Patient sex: M
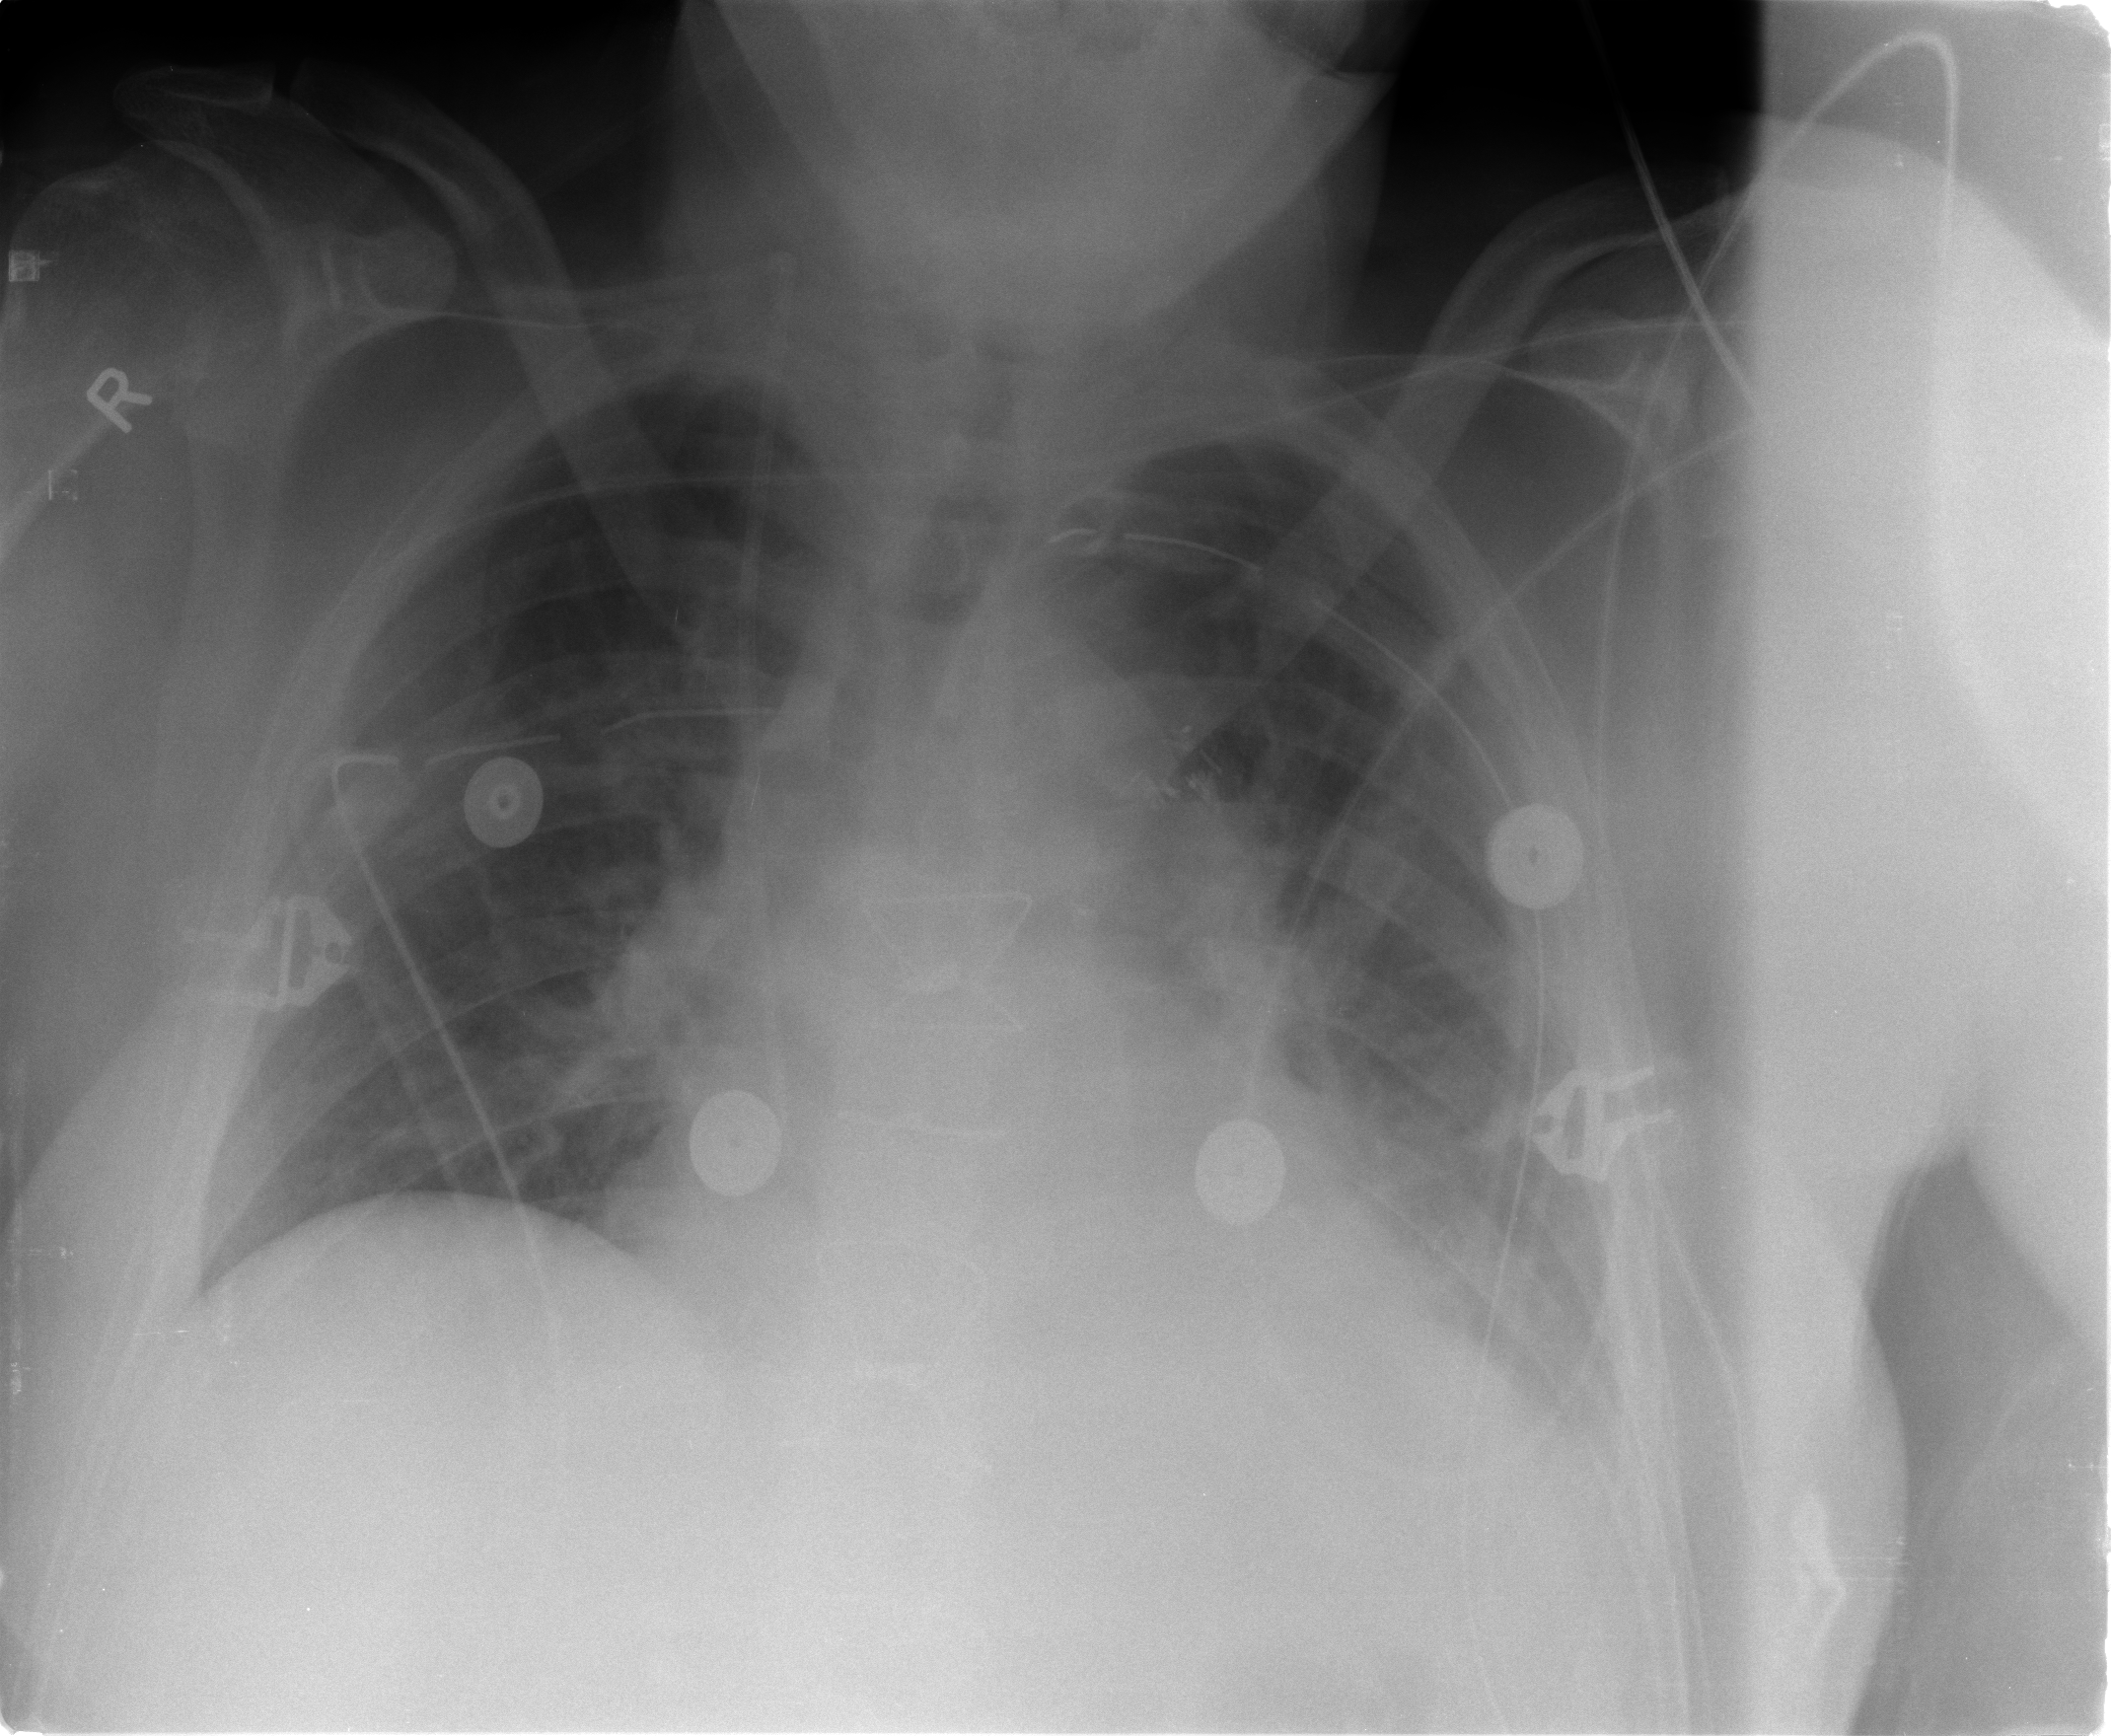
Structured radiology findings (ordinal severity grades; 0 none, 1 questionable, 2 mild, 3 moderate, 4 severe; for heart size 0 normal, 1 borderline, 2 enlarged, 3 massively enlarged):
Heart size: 2
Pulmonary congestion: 2
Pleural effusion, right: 0
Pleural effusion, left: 2
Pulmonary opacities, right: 0
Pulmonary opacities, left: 2
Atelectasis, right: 2
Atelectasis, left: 2